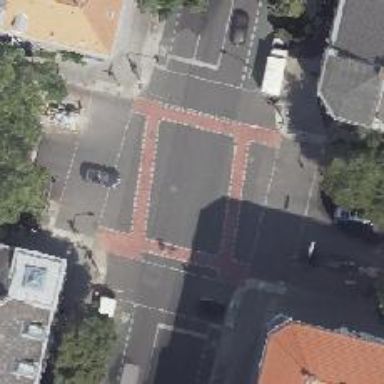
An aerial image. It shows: Residential road with asphalt surface and separate sidewalk. Both sides of the road have red-colored cycle lanes.